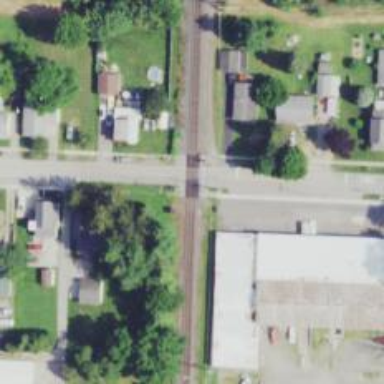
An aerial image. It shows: Railway crossing.